Question: This is my code:
'''
IF EXISTS(SELECT * FROM User WHERE Username = @Username) THEN
RETURN -1;
ELSEIF EXISTS(SELECT * FROM User WHERE Email = @Email)
THEN
RETURN -2;
ELSE
INSERT INTO User(Username, Password, Email)
VALUES ('Nicki',@Password,@Email);
RETURN LAST_INSERT_ID();
END IF
'''
And an image

But the function doesn't insert a value -- can you explain why not?
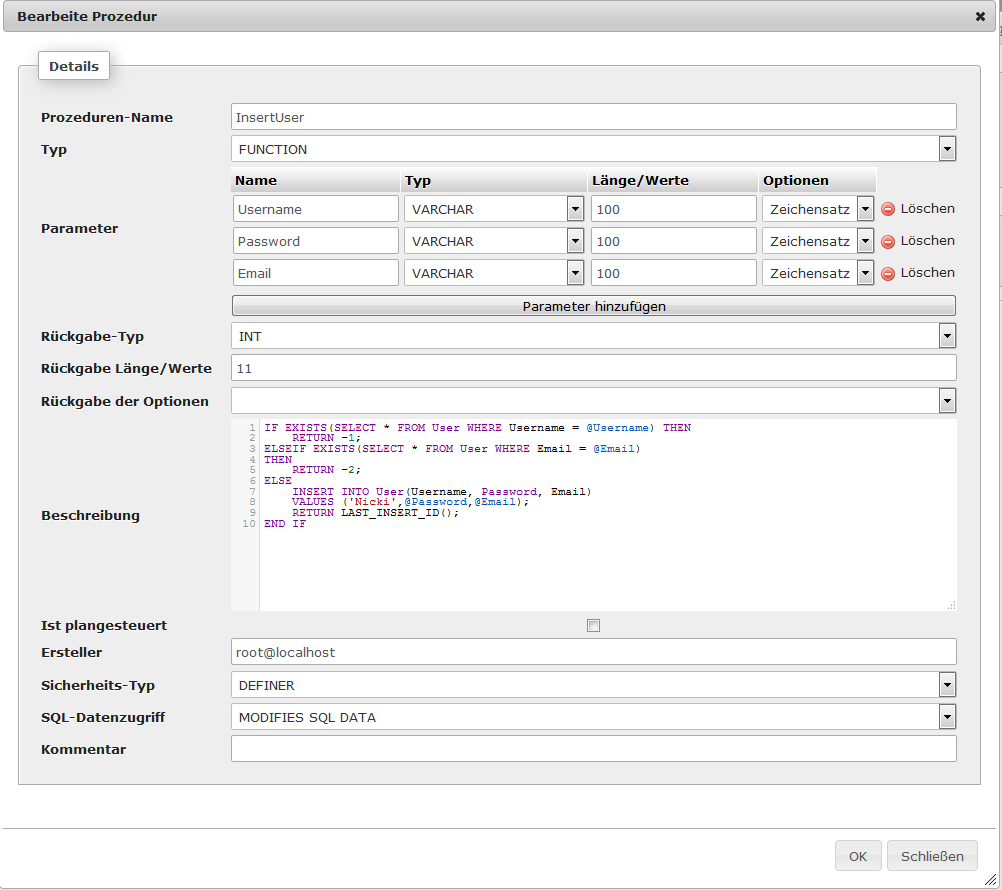
Answer: '@Username' is a <URL> and 'Username' is a table column.
Also, check: <URL>.
Try:
'''
mysql> SELECT VERSION();
+-----------+
| VERSION() |
+-----------+
| 5.7.18 |
+-----------+
1 row in set (0.00 sec)
mysql> DROP FUNCTION IF EXISTS 'InsertUser';
Query OK, 0 rows affected (0.00 sec)
mysql> DROP TABLE IF EXISTS 'User';
Query OK, 0 rows affected (0.01 sec)
mysql> CREATE TABLE IF NOT EXISTS 'User'(
-> 'Id' BIGINT UNSIGNED AUTO_INCREMENT PRIMARY KEY,
-> 'Username' VARCHAR(255) NOT NULL,
-> 'Password' VARCHAR(255) NOT NULL,
-> 'Email' VARCHAR(255) NOT NULL
-> );
Query OK, 0 rows affected (0.00 sec)
mysql> DELIMITER //
mysql> CREATE FUNCTION 'InsertUser'('_Username' VARCHAR(255),
-> '_Email' VARCHAR(255),
-> '_Password' VARCHAR(255)
-> )
-> RETURNS INT
-> LANGUAGE SQL
-> DETERMINISTIC
-> MODIFIES SQL DATA
-> BEGIN
-> IF EXISTS(SELECT * FROM 'User' WHERE 'Username' = '_Username') THEN
-> RETURN -1;
-> ELSEIF EXISTS(SELECT * FROM 'User' WHERE 'Email' = '_Email') THEN
-> RETURN -2;
-> ELSE
-> INSERT INTO 'User' ('Username', 'Password', 'Email')
-> VALUES ('Nicki', '_Password', '_Email');
-> RETURN LAST_INSERT_ID();
-> END IF;
-> END//
Query OK, 0 rows affected (0.00 sec)
mysql> DELIMITER ;
mysql> SELECT
-> 'Id',
-> 'Username',
-> 'Password',
-> 'Email'
-> FROM
-> 'User';
Empty set (0.00 sec)
mysql> SELECT 'InsertUser'(NULL, 'pass', 'email@domain.ext');
+------------------------------------------------+
| 'InsertUser'(NULL, 'pass', 'email@domain.ext') |
+------------------------------------------------+
| 1 |
+------------------------------------------------+
1 row in set (0.01 sec)
mysql> SELECT
-> 'Id',
-> 'Username',
-> 'Password',
-> 'Email'
-> FROM
-> 'User';
+----+----------+------------------+-------+
| Id | Username | Password | Email |
+----+----------+------------------+-------+
| 1 | Nicki | email@domain.ext | pass |
+----+----------+------------------+-------+
1 row in set (0.00 sec)
mysql> SELECT 'InsertUser'(NULL, 'pass', 'email@domain.ext');
+------------------------------------------------+
| 'InsertUser'(NULL, 'pass', 'email@domain.ext') |
+------------------------------------------------+
| -2 |
+------------------------------------------------+
1 row in set (0.00 sec)
'''
Example <URL>.